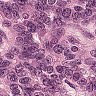
Metastatic tissue present: yes